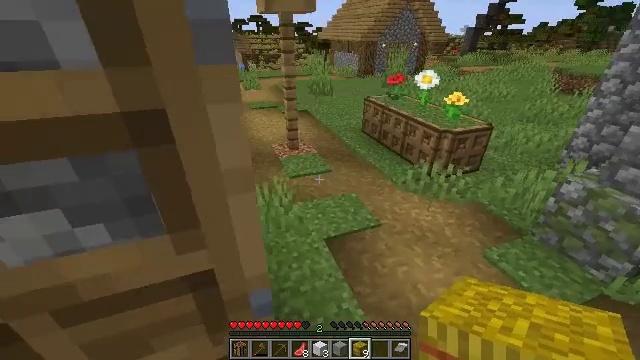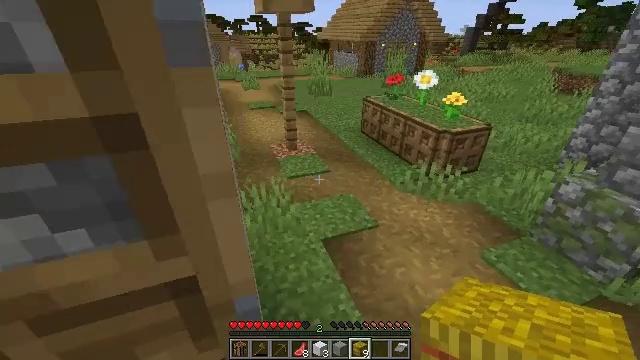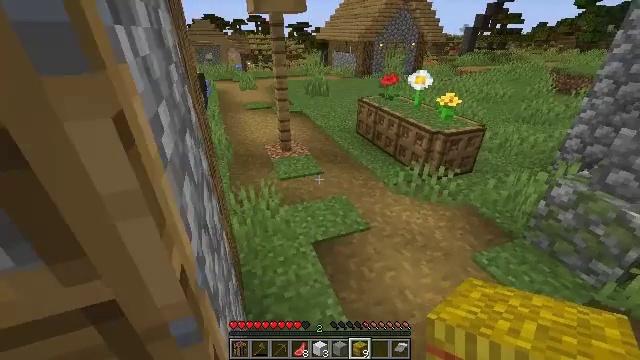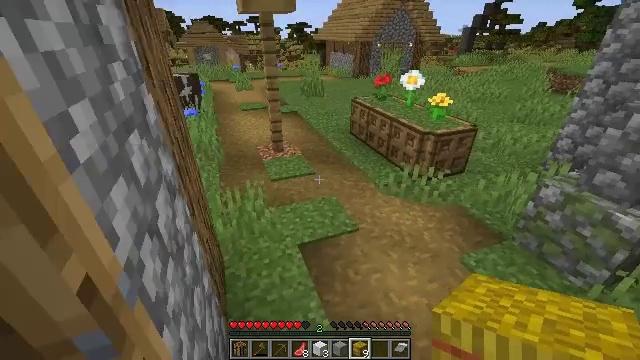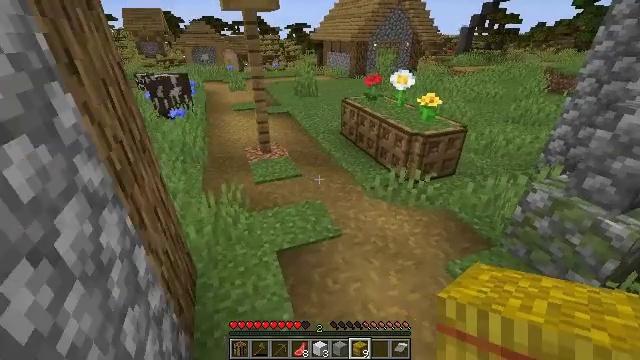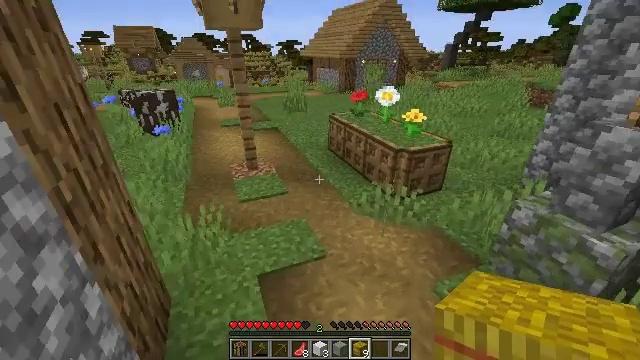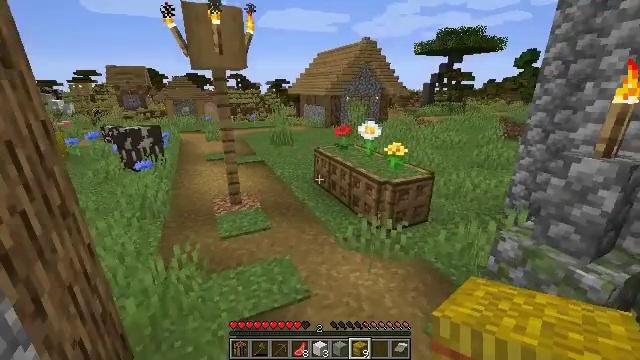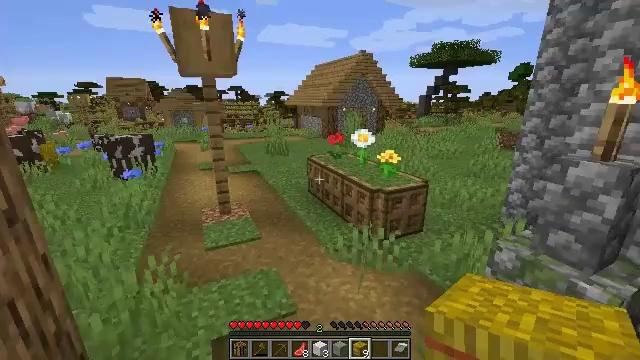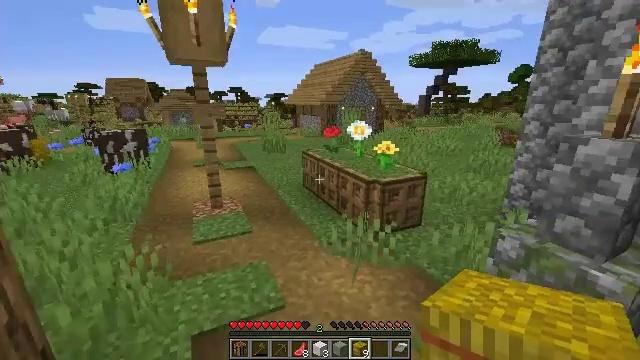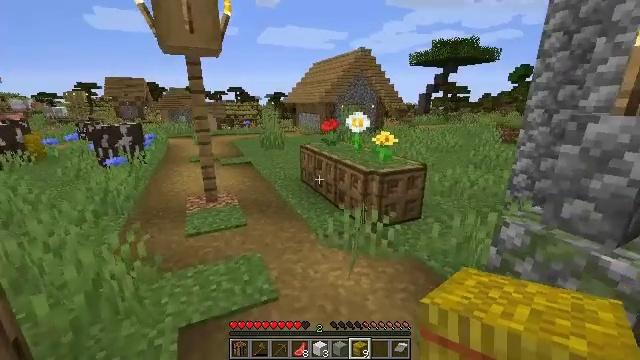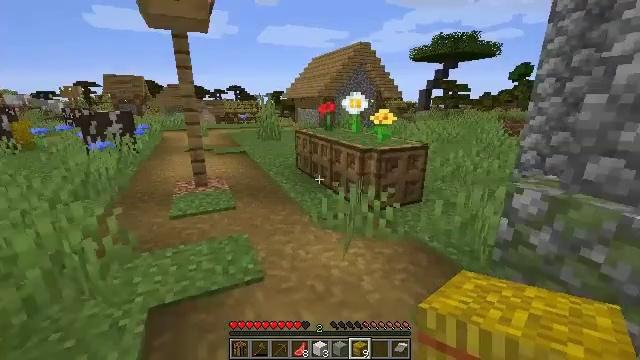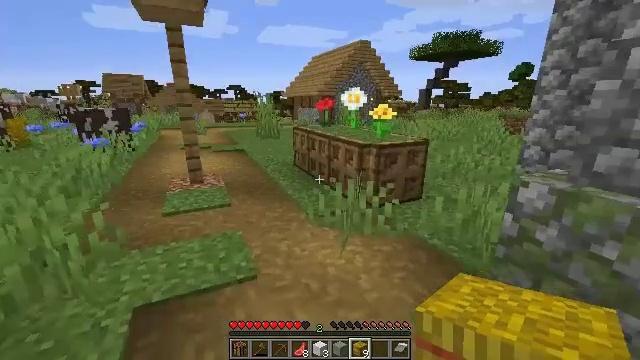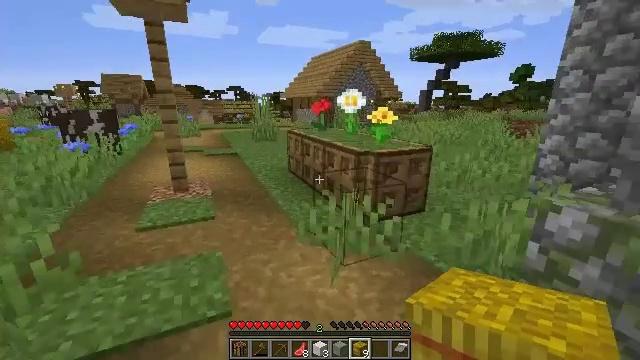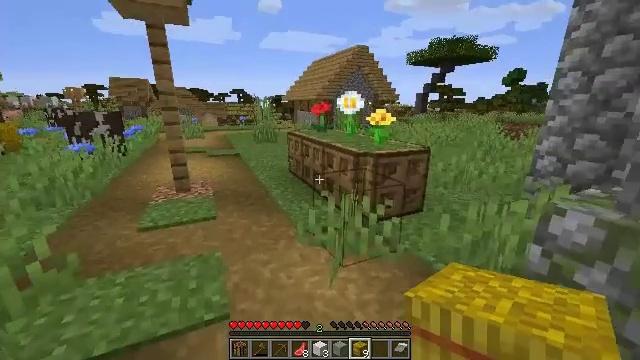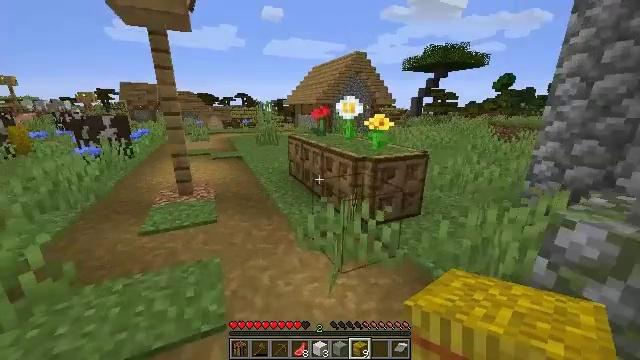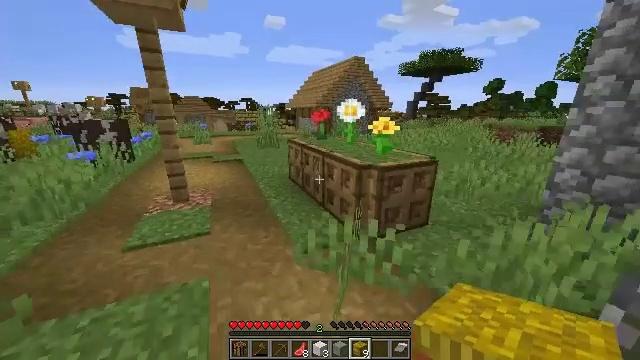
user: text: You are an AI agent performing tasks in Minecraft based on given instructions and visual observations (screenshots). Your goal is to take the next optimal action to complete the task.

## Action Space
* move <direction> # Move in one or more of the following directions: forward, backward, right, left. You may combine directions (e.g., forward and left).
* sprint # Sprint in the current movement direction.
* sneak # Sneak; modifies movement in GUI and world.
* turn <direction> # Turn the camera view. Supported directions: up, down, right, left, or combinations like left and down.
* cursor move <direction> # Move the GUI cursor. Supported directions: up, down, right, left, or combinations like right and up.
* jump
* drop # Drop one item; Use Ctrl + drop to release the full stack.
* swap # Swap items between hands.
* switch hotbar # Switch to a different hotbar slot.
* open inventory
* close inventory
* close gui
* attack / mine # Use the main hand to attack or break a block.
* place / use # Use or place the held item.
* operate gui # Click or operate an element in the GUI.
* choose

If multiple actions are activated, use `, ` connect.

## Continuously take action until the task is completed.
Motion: motion action
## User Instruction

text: Break the blast furnace block.
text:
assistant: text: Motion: move right
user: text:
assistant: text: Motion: move right
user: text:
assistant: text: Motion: move forward and move right
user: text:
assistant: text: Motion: move forward and move right
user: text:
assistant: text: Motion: move forward and move right, turn right and up
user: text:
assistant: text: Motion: move forward and move right, turn right and up
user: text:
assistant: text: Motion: move forward, turn up
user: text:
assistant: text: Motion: move forward
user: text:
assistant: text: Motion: move forward
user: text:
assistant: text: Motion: move forward
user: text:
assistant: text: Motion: move forward
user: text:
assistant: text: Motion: move forward, sprint
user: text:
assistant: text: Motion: move forward, sprint
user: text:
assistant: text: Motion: move forward, sprint
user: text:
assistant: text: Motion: move forward, sprint
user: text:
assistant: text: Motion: move forward
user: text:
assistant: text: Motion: move forward
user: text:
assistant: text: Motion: move forward
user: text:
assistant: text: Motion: move forward
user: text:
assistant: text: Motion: move forward
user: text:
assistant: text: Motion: move forward, turn right, jump
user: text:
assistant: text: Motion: move forward, turn right and up, jump
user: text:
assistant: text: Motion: move forward, turn right, jump
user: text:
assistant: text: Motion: move forward, turn right, jump
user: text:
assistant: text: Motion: move forward, turn right
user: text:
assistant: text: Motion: move forward, turn right
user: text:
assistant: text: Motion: move forward and move right, turn right
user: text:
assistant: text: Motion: move forward and move right
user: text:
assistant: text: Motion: move forward and move right
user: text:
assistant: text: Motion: move forward and move right